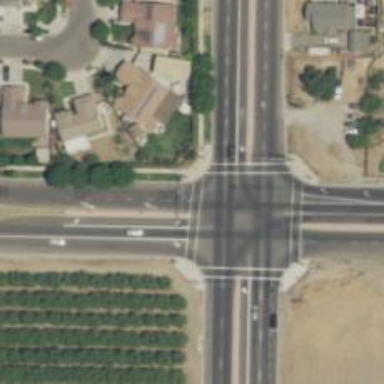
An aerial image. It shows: Crossing with marked lines on the road.